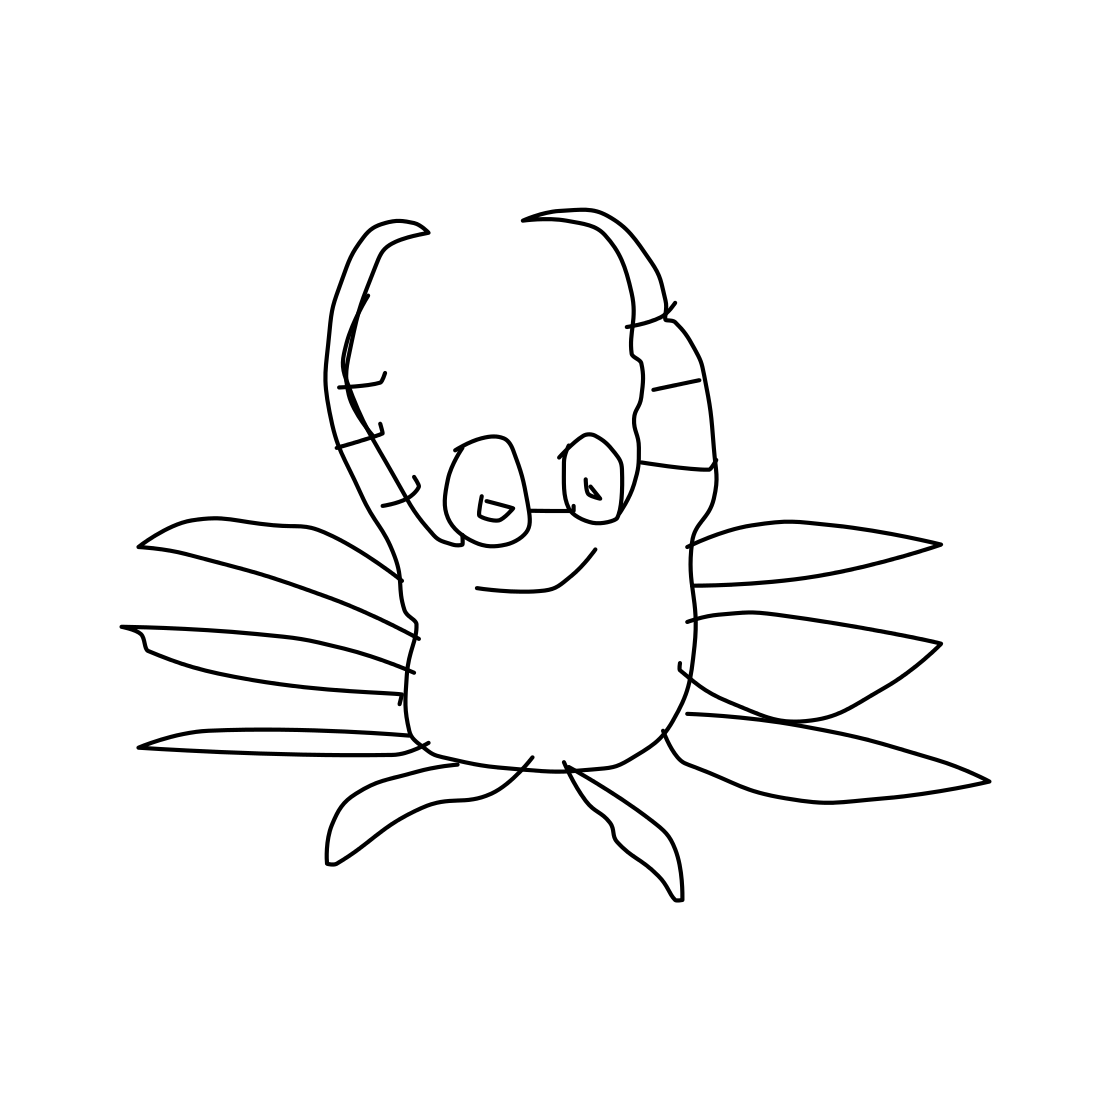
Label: crab